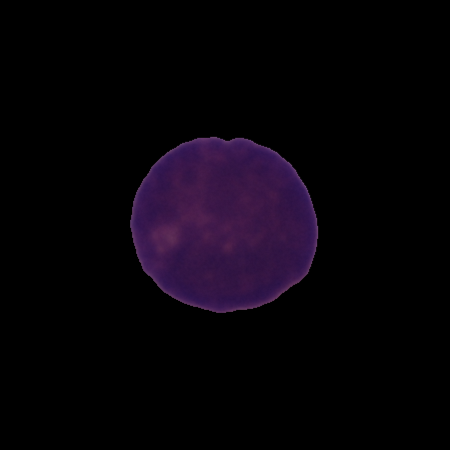
Label: cancer